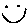
Label: smiley face